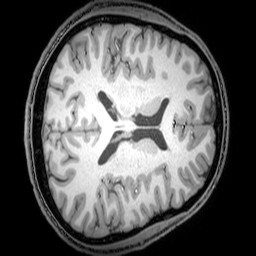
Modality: T1w
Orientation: axial
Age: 20
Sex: male
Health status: healthy
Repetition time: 0.081 s
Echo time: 0.037 s